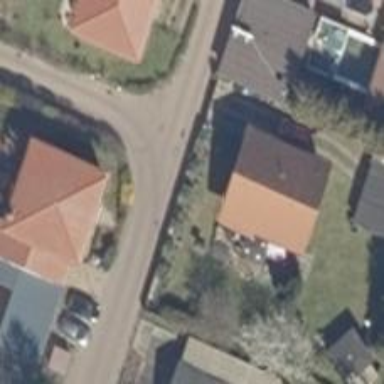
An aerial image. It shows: Residential road.